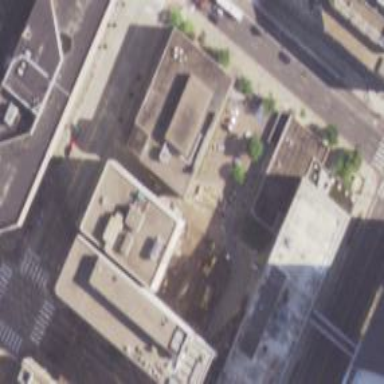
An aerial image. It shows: Government office building.